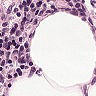
Metastatic tissue present: no